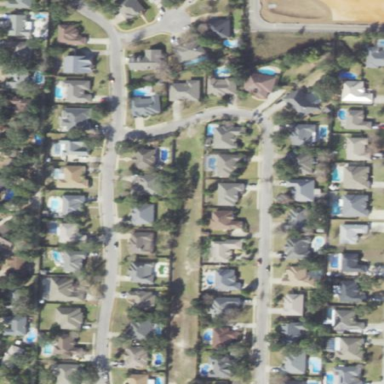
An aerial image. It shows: Residential area composed of single-family homes.